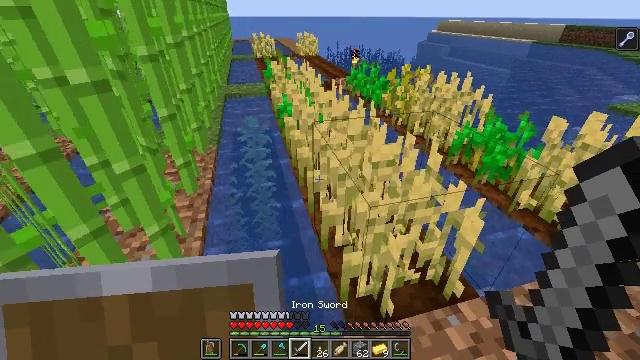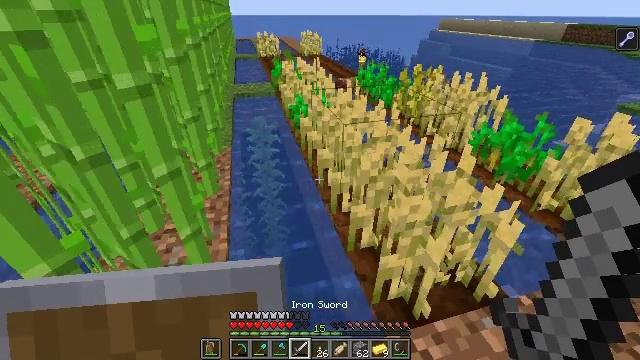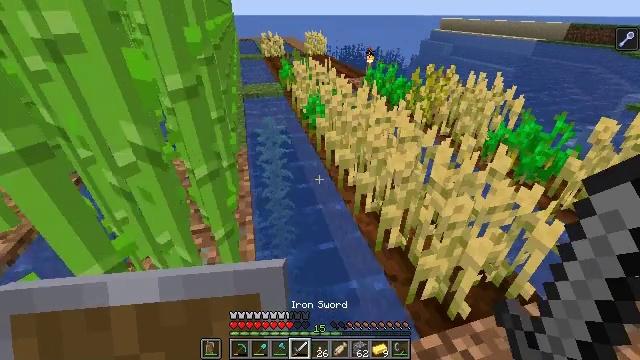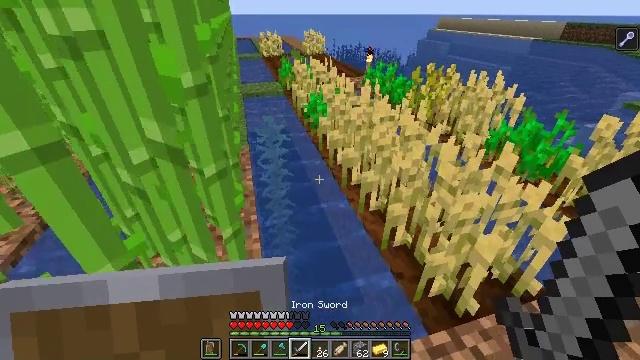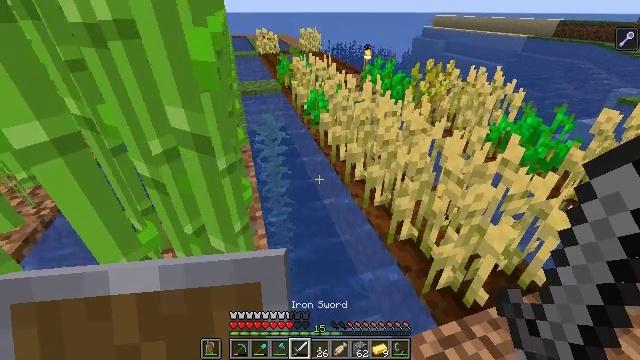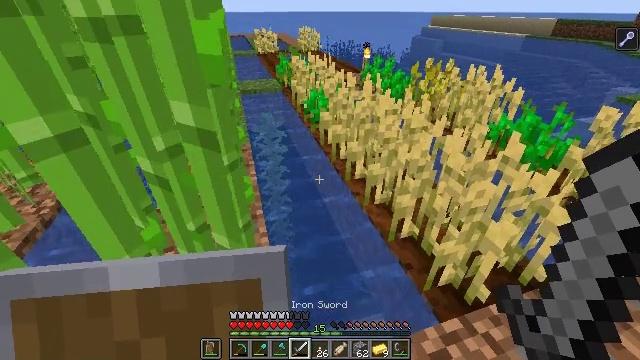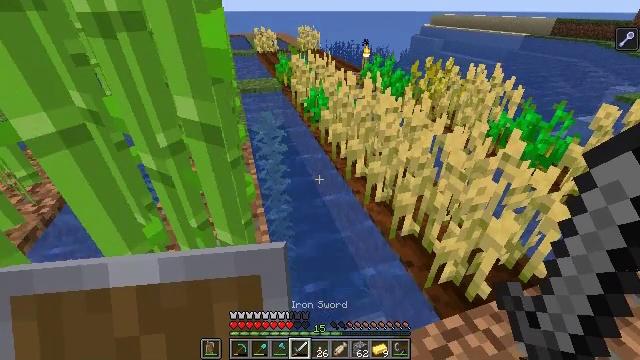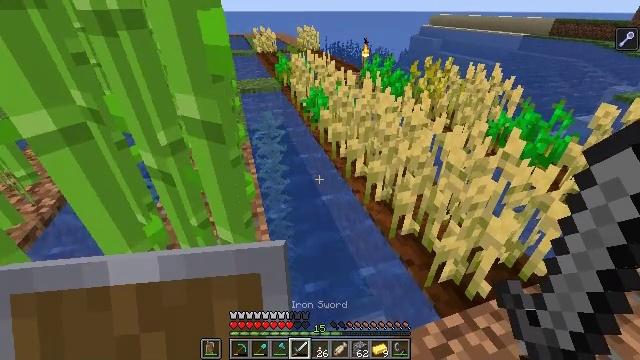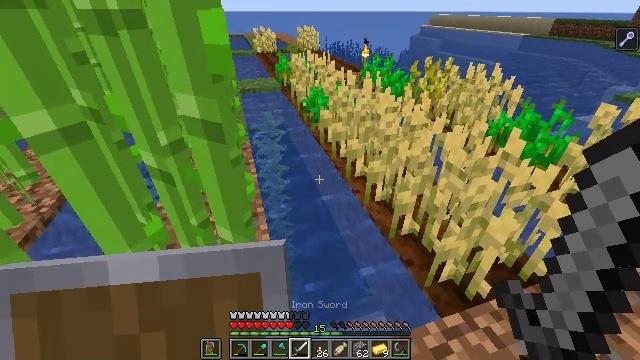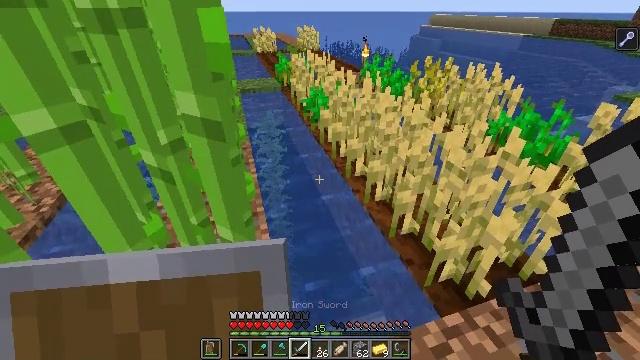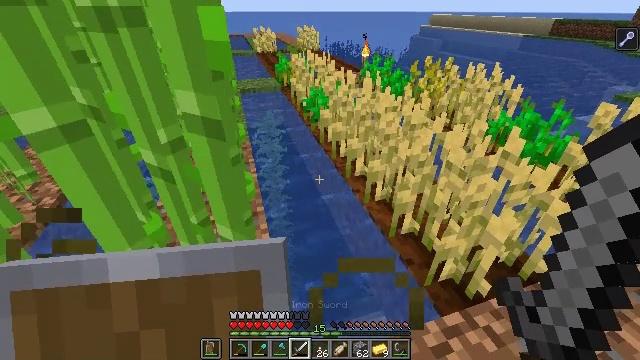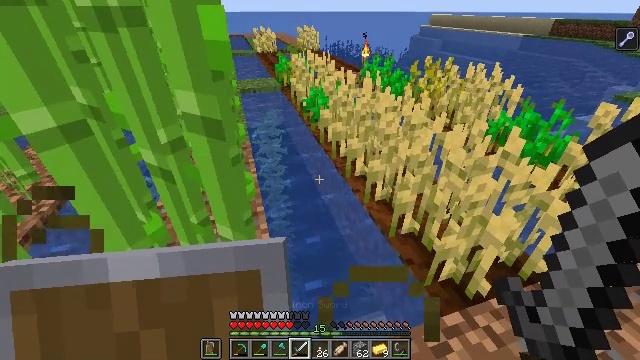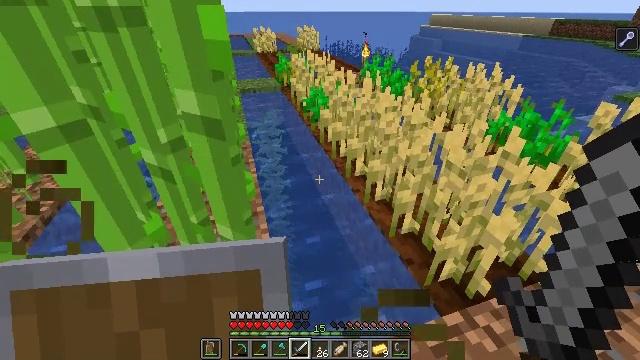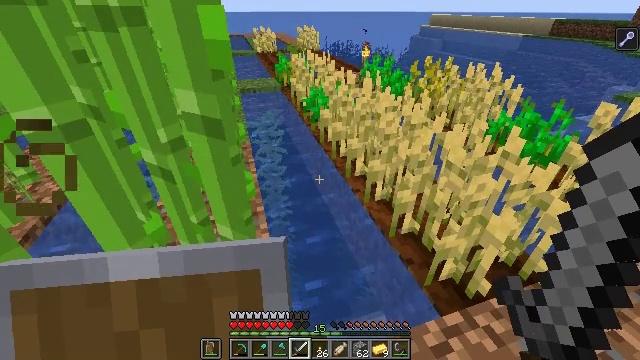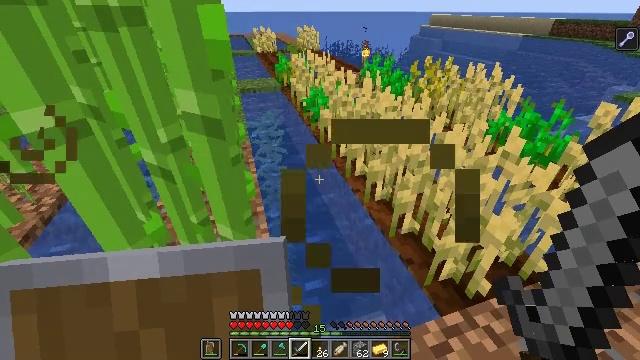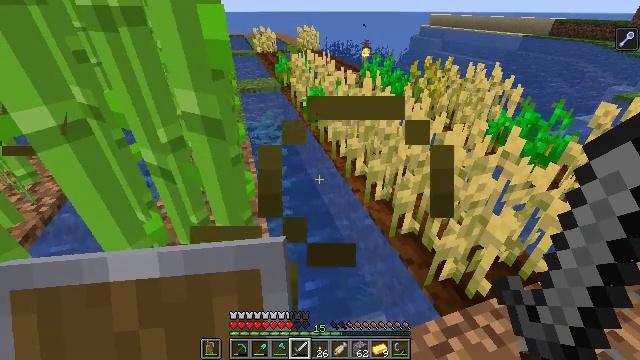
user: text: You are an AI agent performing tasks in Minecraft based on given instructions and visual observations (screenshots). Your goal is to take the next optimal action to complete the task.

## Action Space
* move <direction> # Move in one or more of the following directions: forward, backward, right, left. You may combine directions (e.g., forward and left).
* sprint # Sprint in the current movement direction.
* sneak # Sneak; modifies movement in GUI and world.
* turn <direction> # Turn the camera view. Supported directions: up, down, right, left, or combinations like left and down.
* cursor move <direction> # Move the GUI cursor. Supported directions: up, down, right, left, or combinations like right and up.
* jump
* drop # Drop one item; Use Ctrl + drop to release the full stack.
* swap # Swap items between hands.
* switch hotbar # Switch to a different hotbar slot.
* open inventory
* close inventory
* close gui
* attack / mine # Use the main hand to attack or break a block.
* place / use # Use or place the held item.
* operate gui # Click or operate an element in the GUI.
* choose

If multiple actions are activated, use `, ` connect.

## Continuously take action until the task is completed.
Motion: motion action
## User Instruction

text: Get wheat from the farmland.
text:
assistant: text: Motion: move left
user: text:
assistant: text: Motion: no_op
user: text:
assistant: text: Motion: no_op
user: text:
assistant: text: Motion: turn right
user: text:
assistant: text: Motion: no_op
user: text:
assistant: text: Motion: no_op
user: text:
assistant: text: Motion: no_op
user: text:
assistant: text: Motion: no_op
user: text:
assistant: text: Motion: no_op
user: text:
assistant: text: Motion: no_op
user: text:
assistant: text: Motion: no_op
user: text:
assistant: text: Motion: no_op
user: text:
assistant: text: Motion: no_op
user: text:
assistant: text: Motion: no_op
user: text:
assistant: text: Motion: no_op
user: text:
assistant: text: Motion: no_op
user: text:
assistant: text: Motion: no_op
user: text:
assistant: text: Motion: no_op
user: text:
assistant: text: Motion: no_op
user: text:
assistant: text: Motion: no_op
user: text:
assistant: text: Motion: no_op
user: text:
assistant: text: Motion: no_op
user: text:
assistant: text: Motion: no_op
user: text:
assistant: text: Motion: no_op
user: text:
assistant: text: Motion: turn right and down
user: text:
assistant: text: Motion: turn right and down
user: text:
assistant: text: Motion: turn right
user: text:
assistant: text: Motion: turn right
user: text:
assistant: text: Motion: no_op
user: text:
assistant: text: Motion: no_op